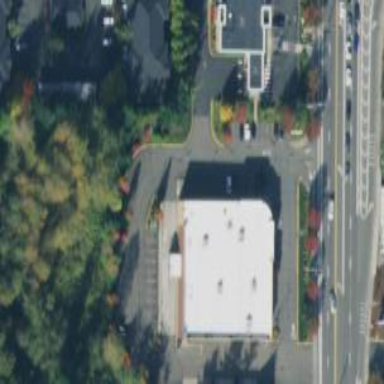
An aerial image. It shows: Commercial area.